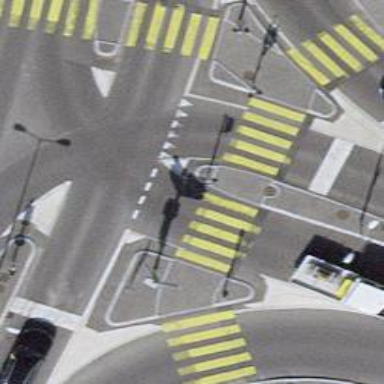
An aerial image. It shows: Zebra crossing on the road.